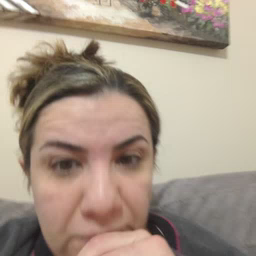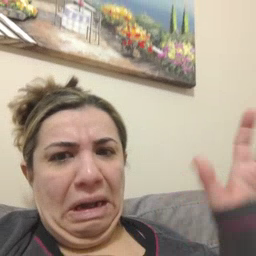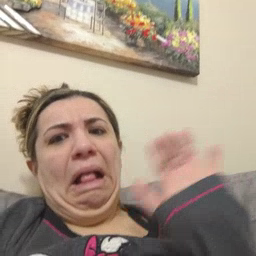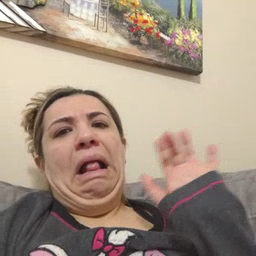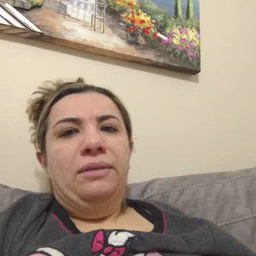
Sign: yucky